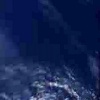
Label: water